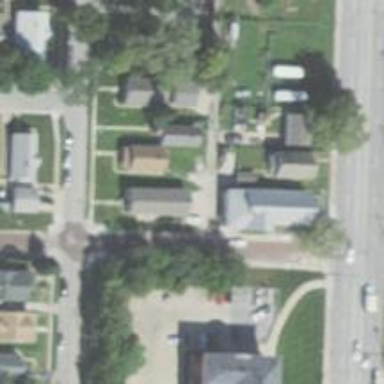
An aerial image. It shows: Alley classified as service road.